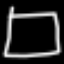
Label: square